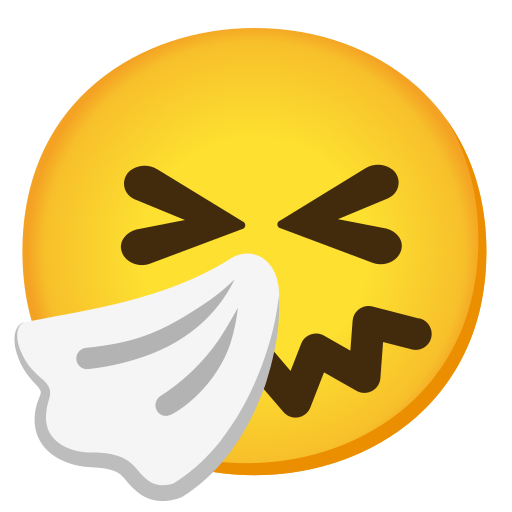
Emoji: 🤧